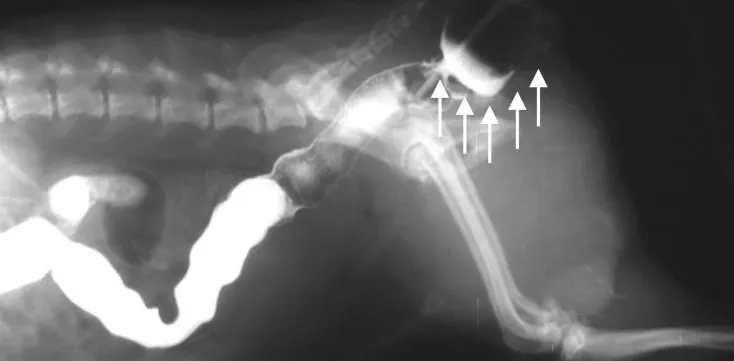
Lateral radiograph following barium sulfate enema and prior to surgery; note that the positive contrast media and Foley catheter trapped (arrows) in the diverticulum.
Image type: radiology (x_ray)